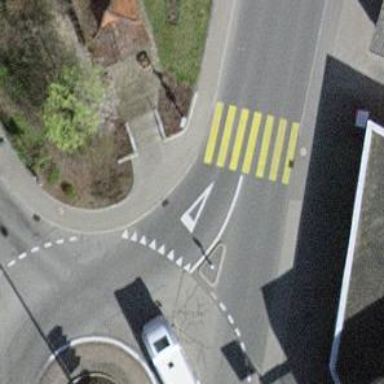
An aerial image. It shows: Zebra crossing on the road.